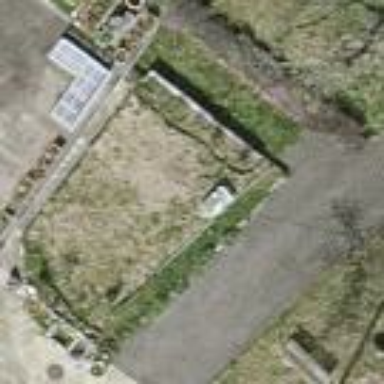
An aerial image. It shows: Allotments area.